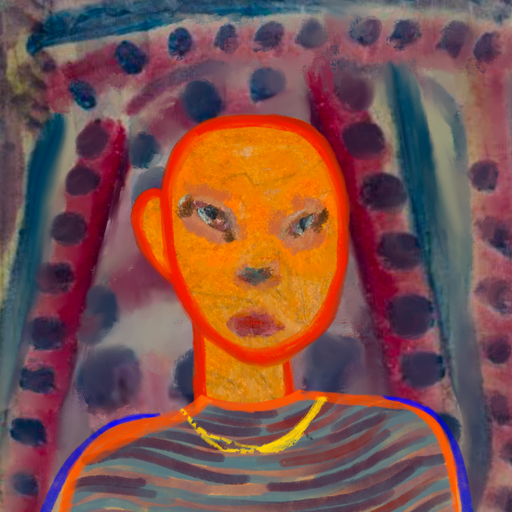
Background: HillGirl, Head And Neck Front: Sisters, Face Front: Boggyland, Bust: Experience, Hair Front: Blank, Head Accessory: Blank, Second Necklace: Blank, Necklace: Irani_1, Baby: Blank